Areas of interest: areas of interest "Business office"
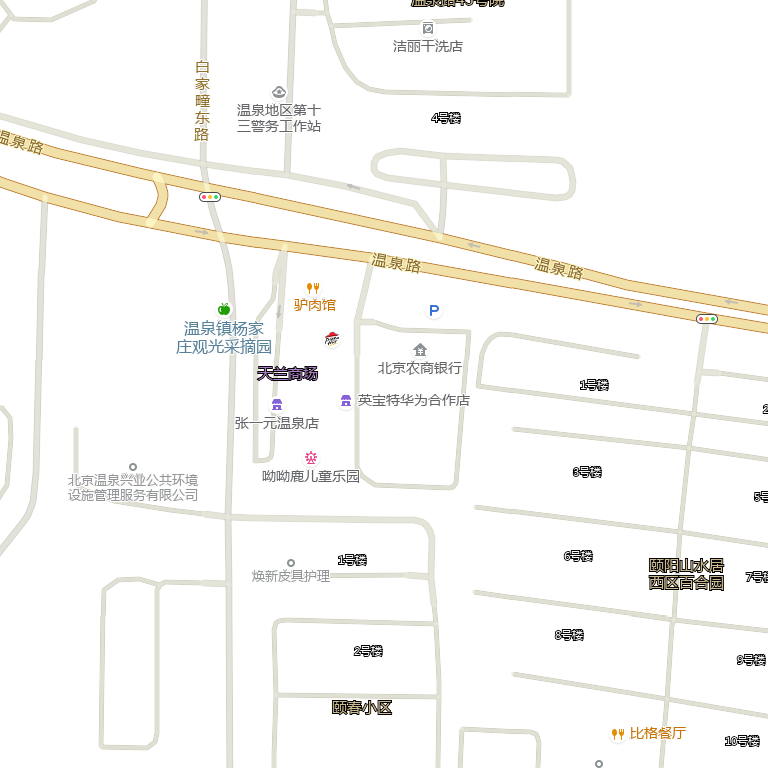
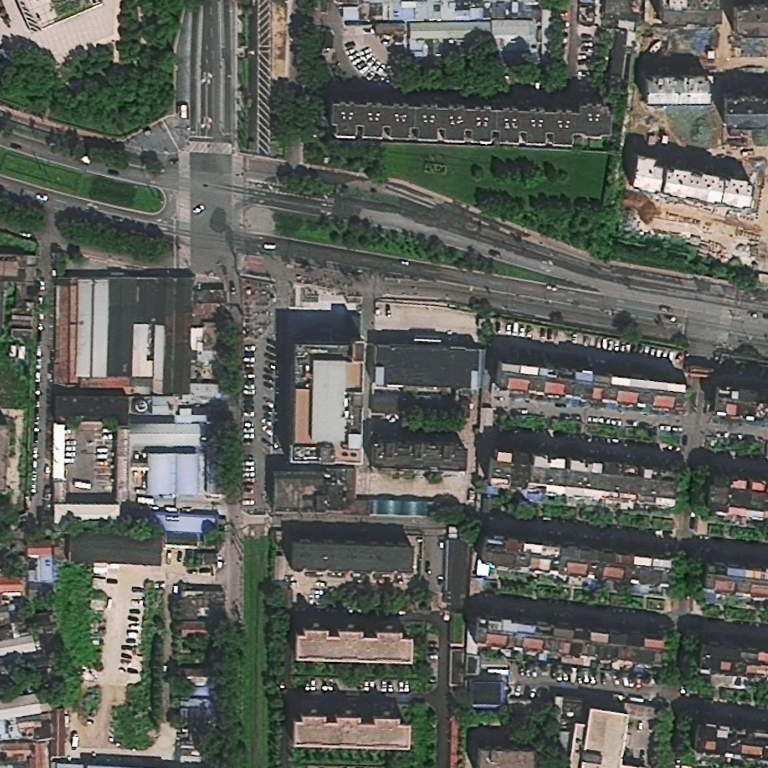